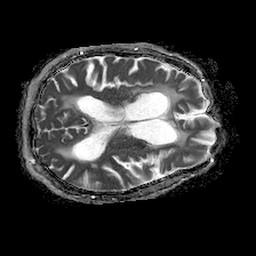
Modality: ADC
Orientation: axial
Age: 67
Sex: male
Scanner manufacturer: philips
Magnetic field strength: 1.5 T
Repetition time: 4.6 s
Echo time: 0.08517 s